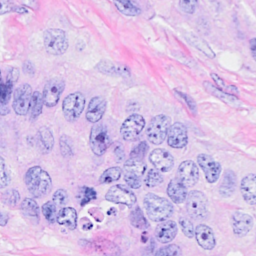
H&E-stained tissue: Breast